This continuous-wavelet-transform scalogram was computed from a bearing vibration snapshot. What is the most likely bearing condition (normal, inner_race, outer_race, ball)?
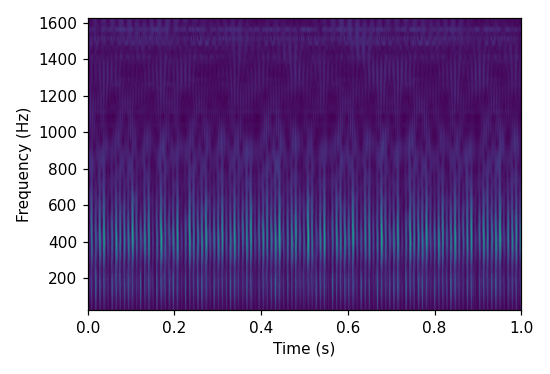
Answer: outer_race